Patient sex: M
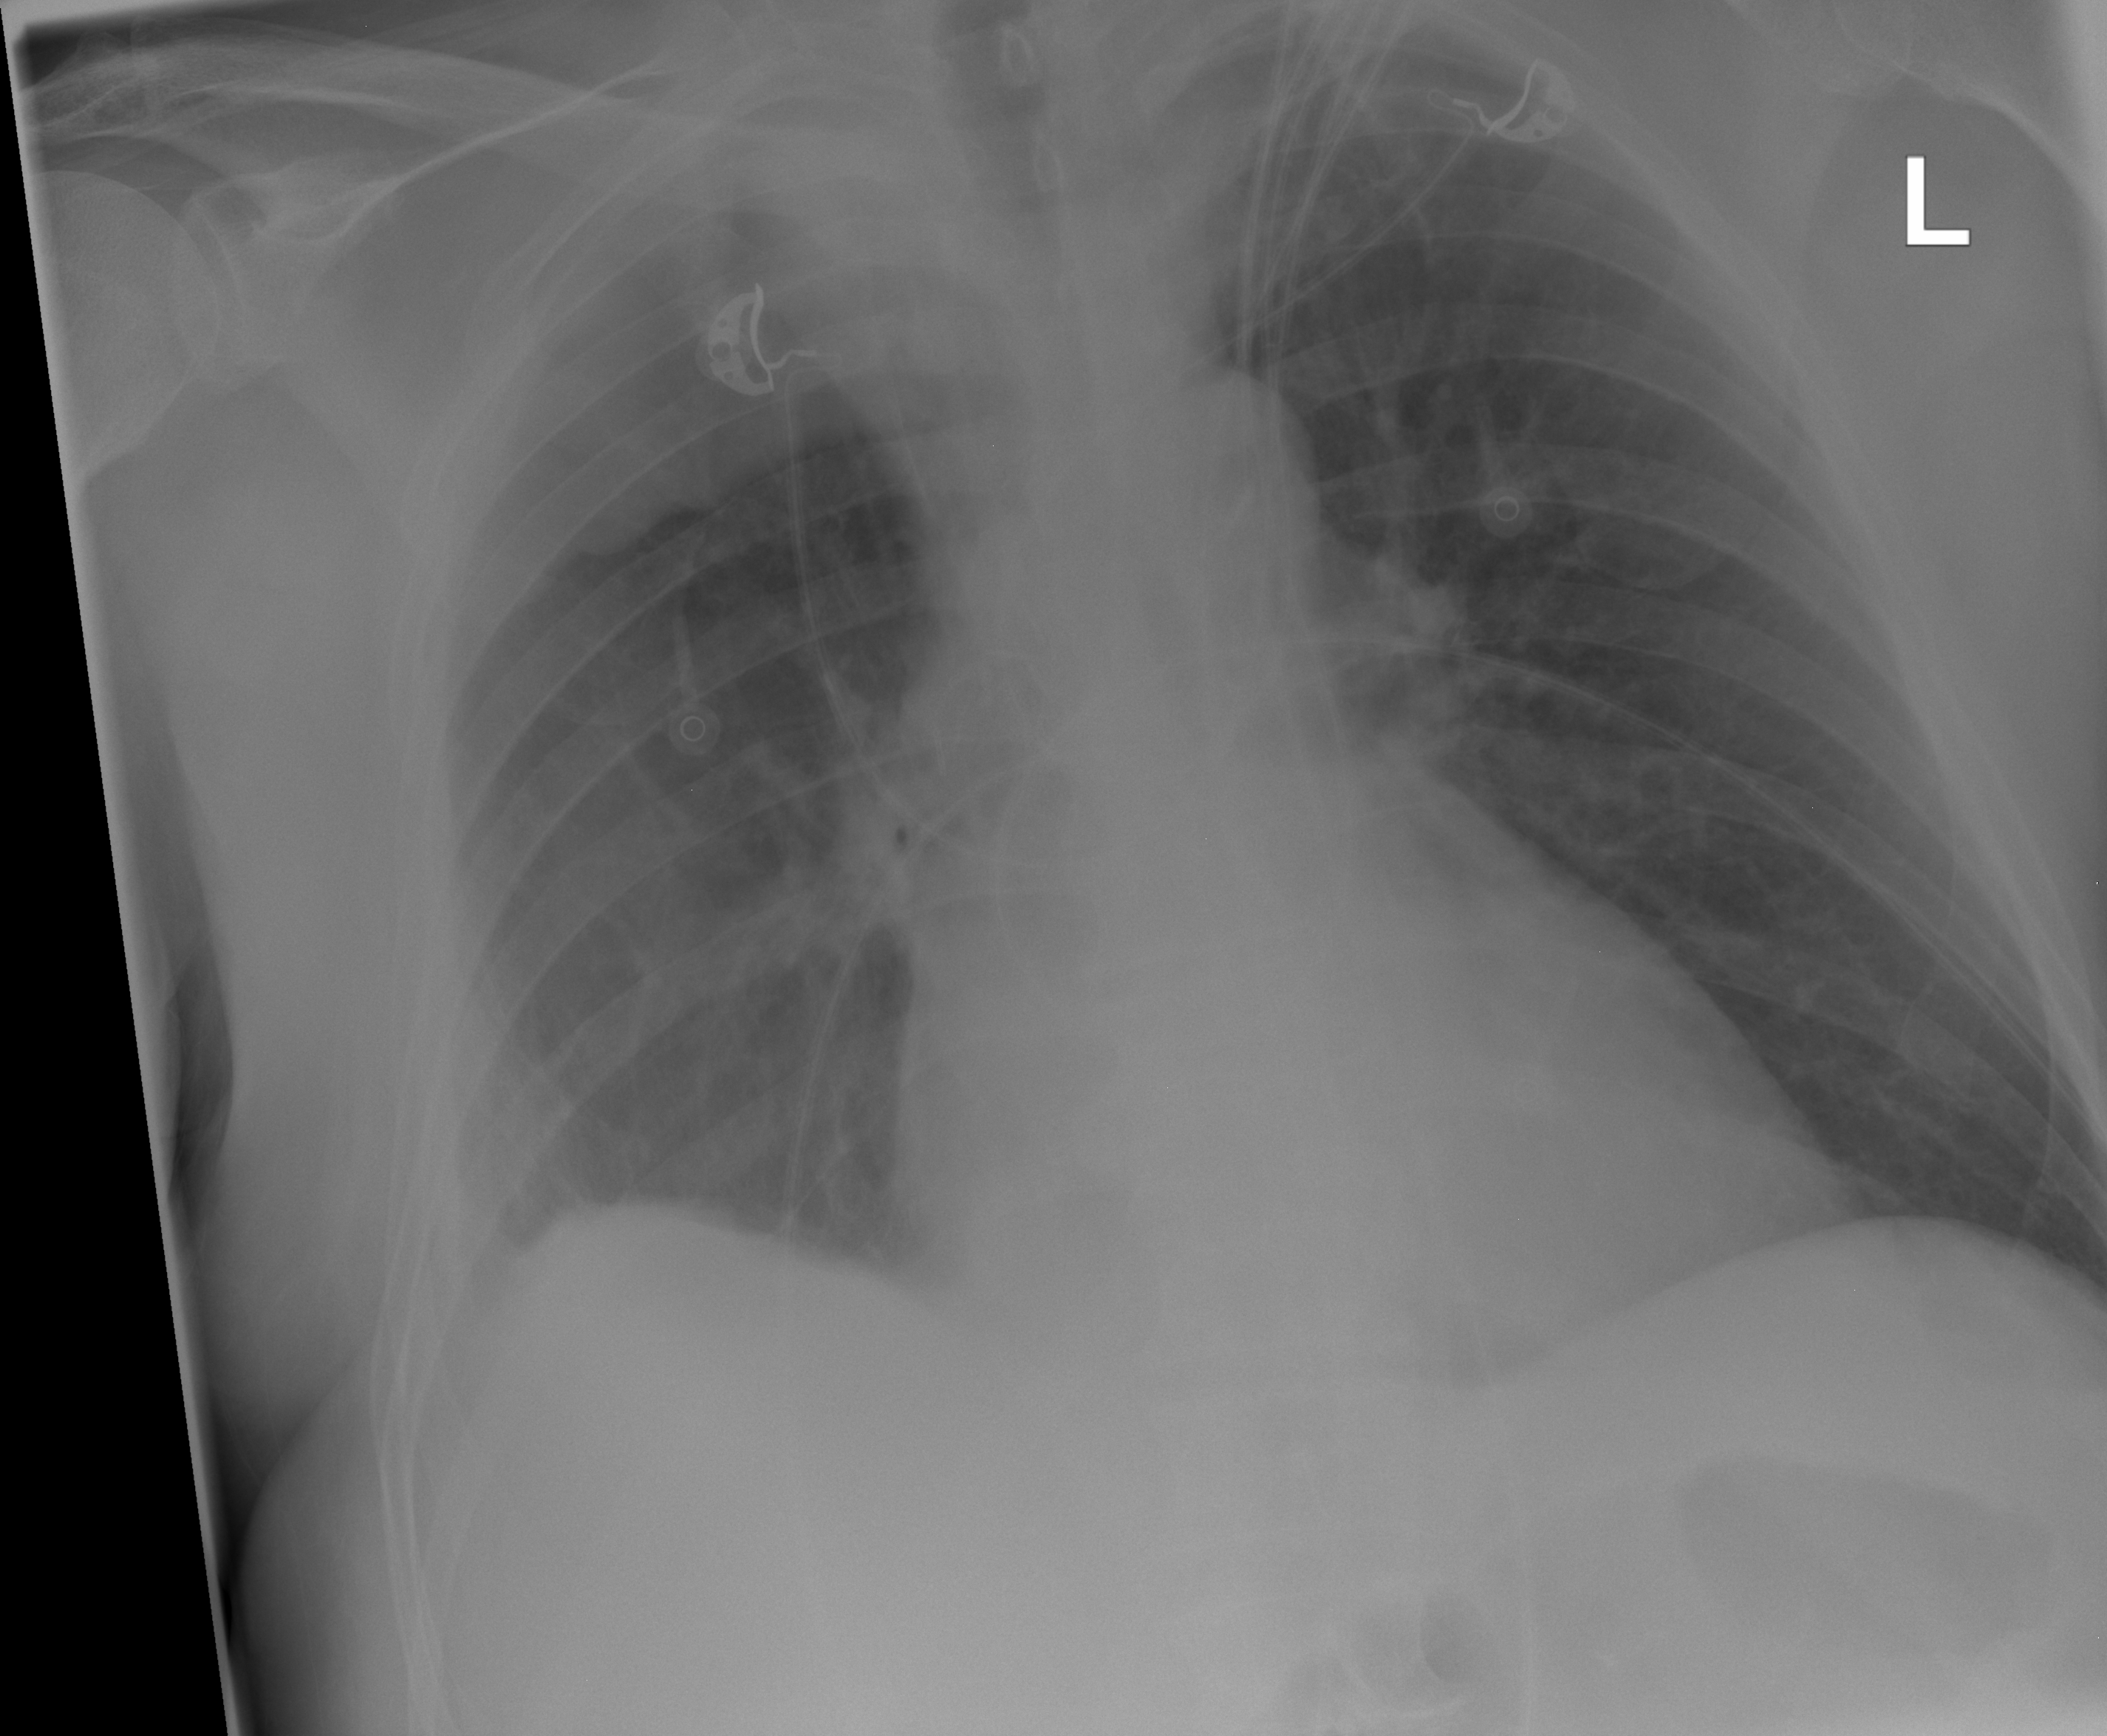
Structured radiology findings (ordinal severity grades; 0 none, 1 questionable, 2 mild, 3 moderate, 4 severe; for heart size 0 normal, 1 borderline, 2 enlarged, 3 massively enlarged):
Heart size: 0
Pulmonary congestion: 0
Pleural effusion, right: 2
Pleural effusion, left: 0
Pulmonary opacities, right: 2
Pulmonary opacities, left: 0
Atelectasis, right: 2
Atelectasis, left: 0